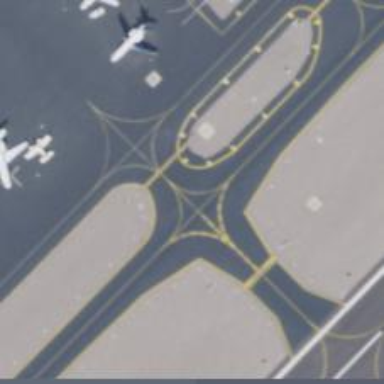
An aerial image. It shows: Asphalt taxiway at the airport.